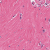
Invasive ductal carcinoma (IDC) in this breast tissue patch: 0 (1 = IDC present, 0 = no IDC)